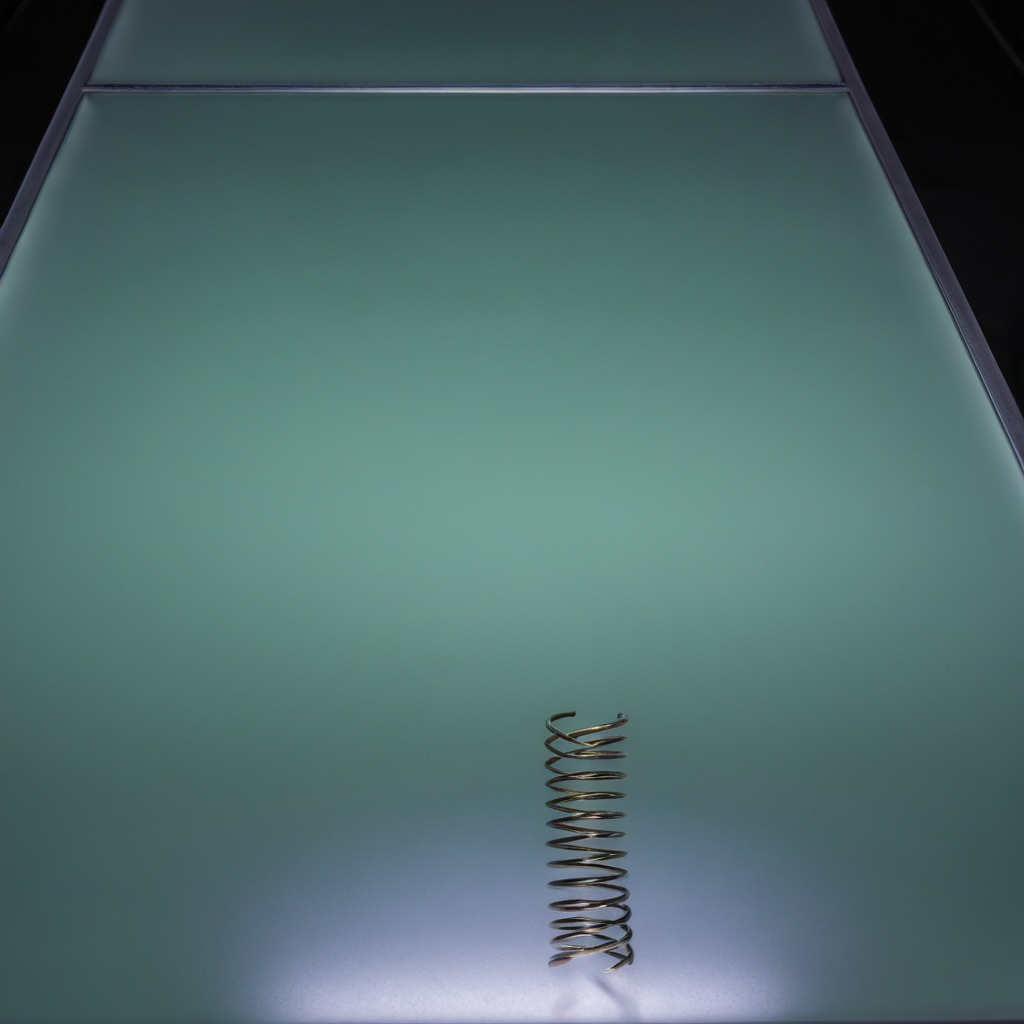
A coiled metal spring lies on the table.